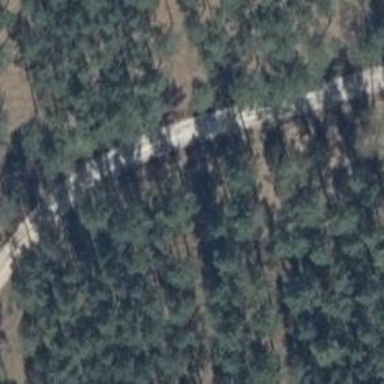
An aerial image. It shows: Sandy track road with grade 4 track type.